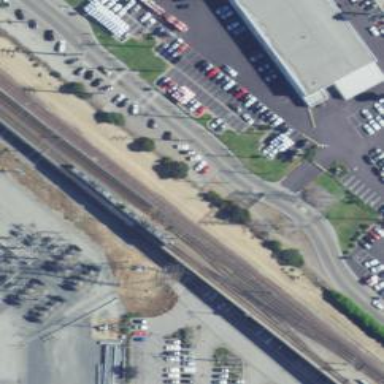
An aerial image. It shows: Bridge for light rail railway with electrified contact lines.